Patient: sex M, age 65
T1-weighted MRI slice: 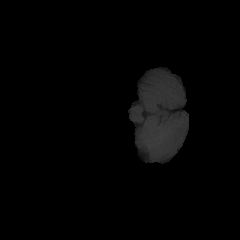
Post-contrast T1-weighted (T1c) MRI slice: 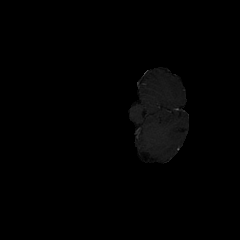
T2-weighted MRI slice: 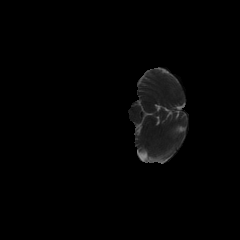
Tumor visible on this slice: no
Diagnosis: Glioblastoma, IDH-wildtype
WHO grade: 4